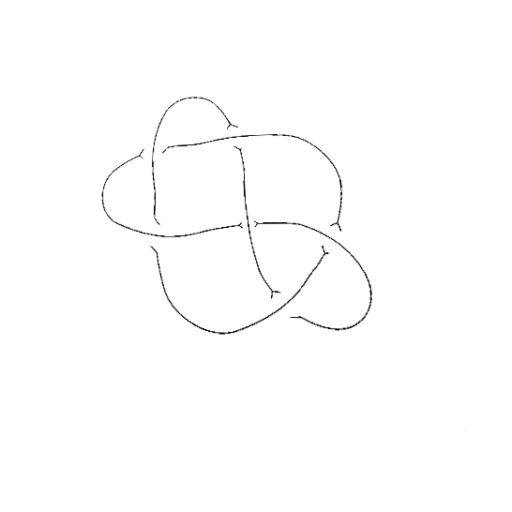
Crossing number: 6